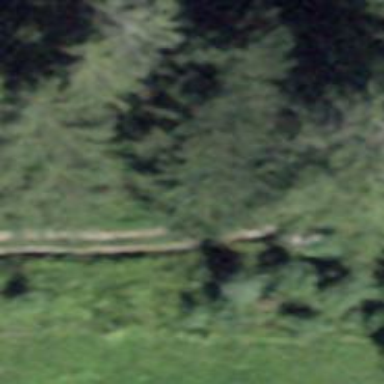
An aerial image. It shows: Unpaved path.